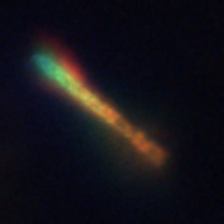
Taxon: Chaetoceros
Group: Diatoms